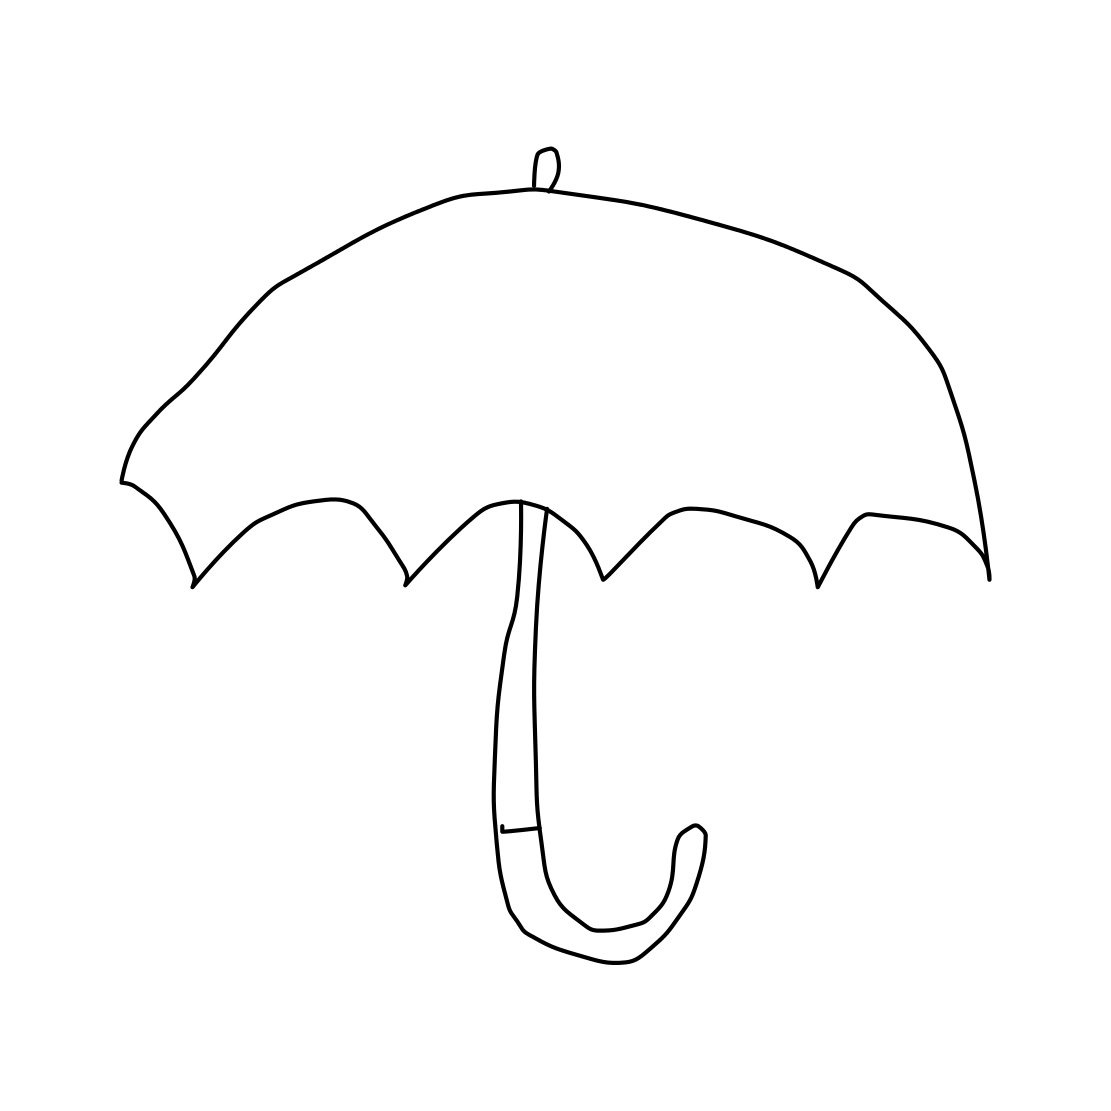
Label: umbrella